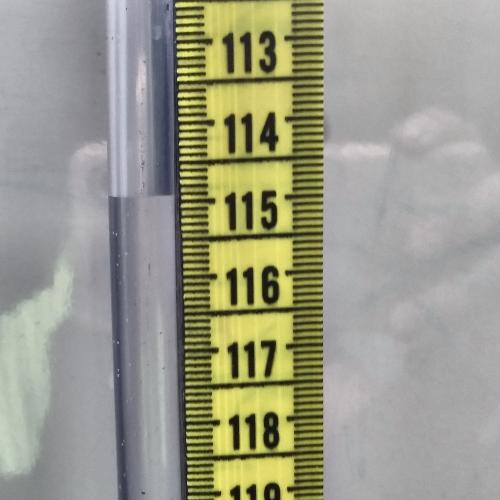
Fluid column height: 114.9 cm